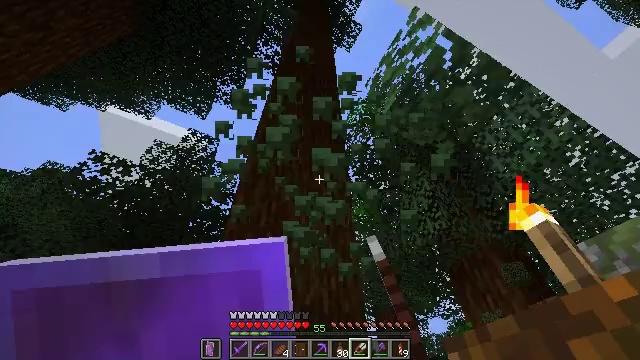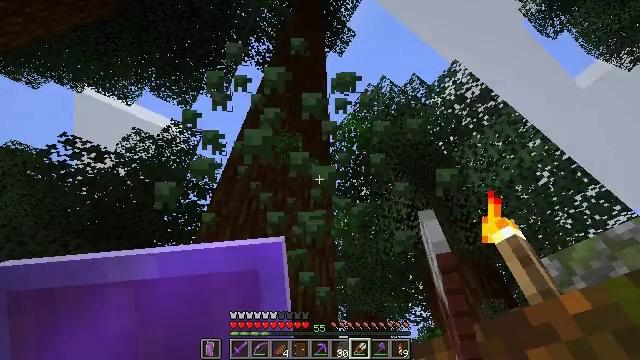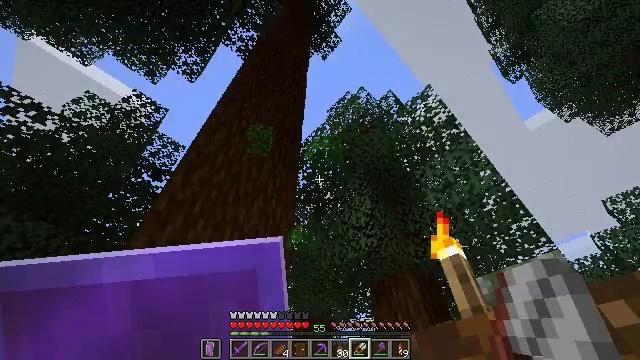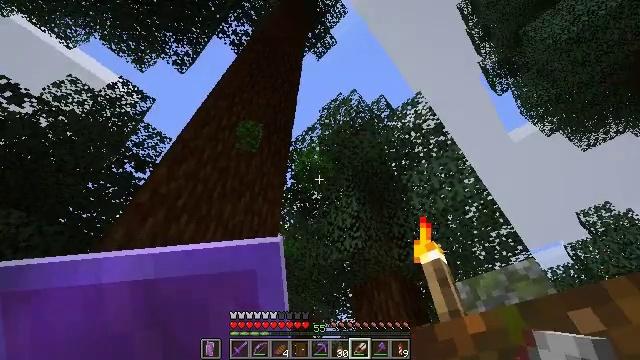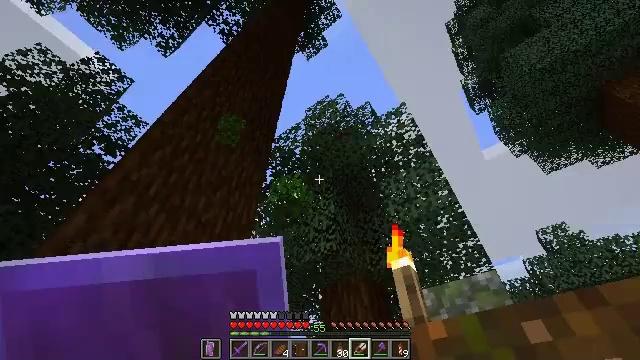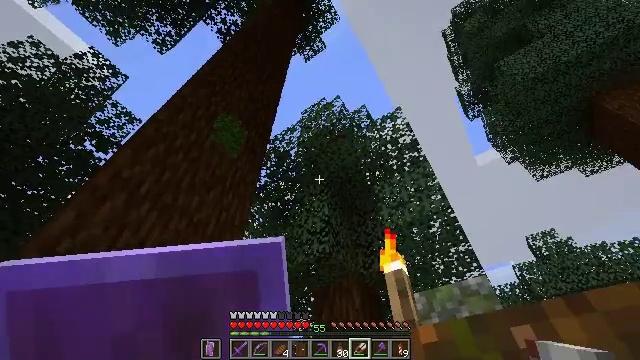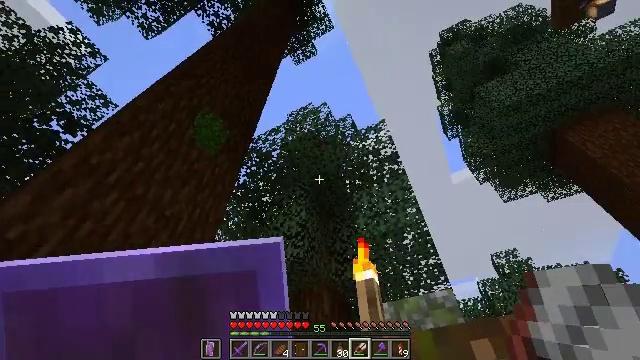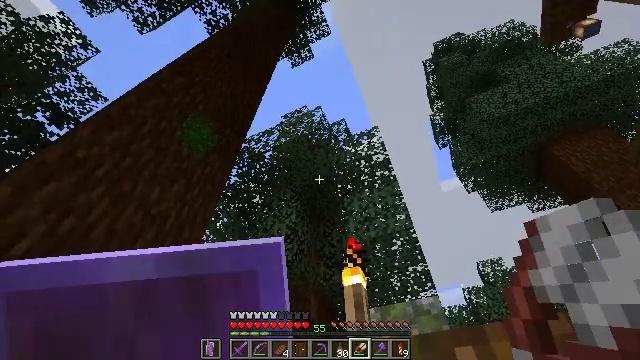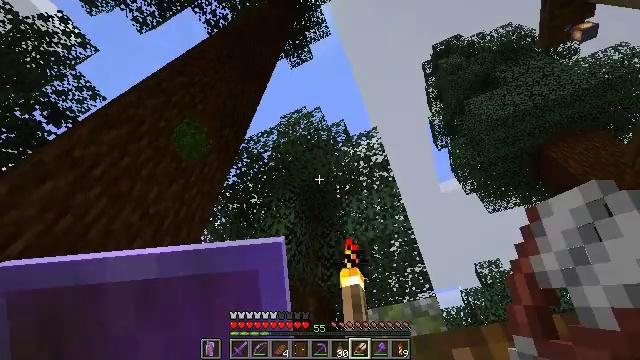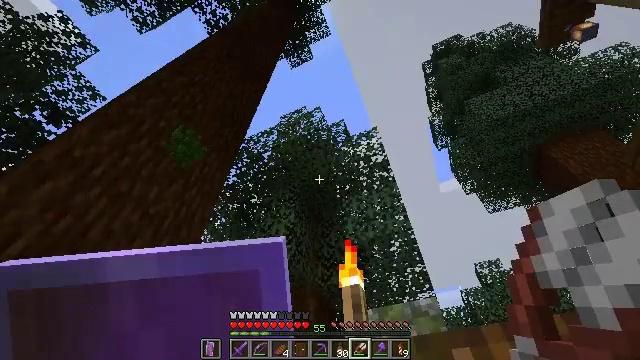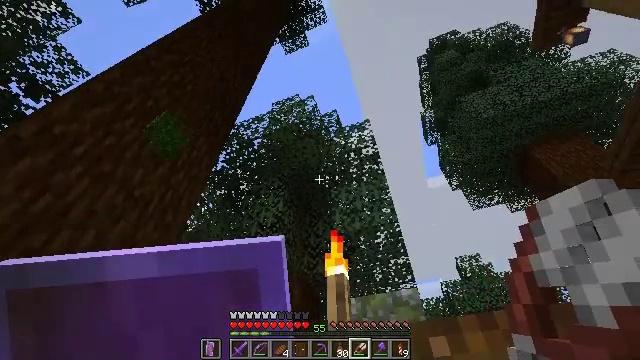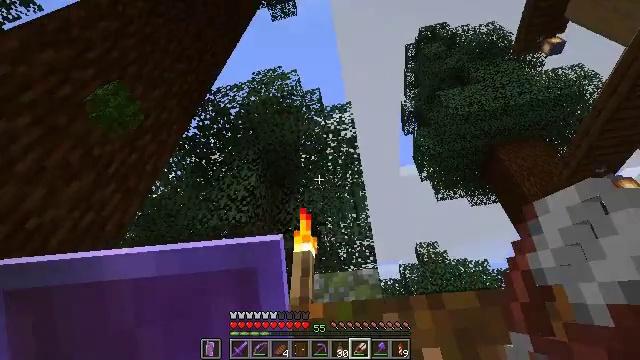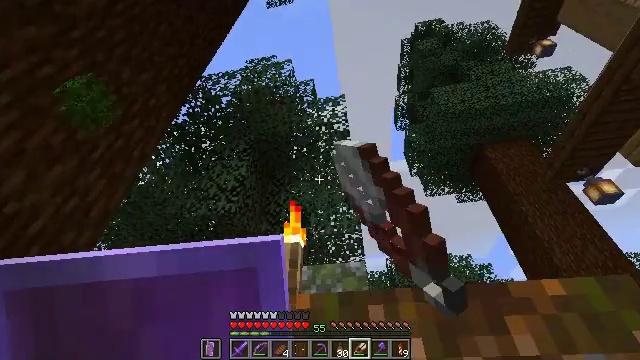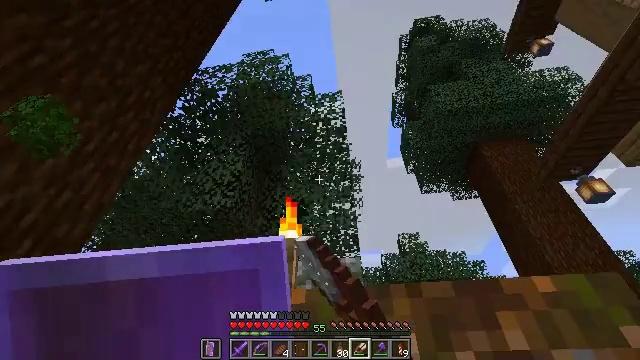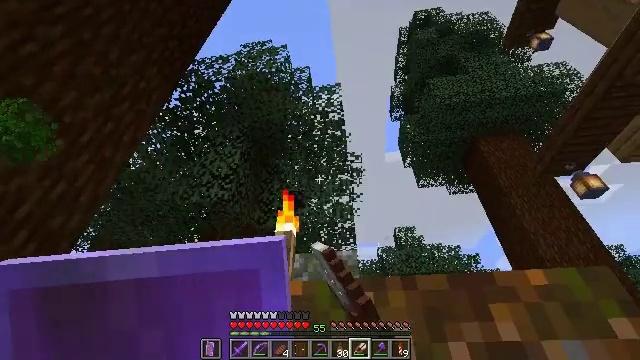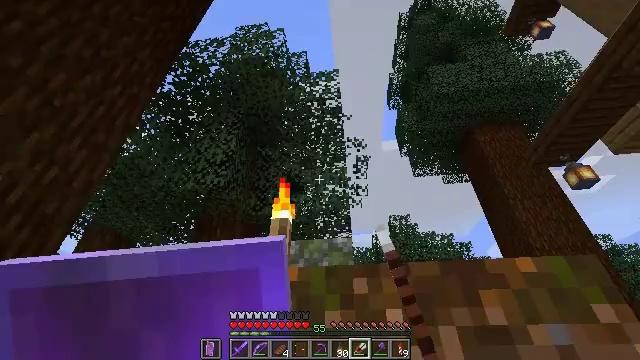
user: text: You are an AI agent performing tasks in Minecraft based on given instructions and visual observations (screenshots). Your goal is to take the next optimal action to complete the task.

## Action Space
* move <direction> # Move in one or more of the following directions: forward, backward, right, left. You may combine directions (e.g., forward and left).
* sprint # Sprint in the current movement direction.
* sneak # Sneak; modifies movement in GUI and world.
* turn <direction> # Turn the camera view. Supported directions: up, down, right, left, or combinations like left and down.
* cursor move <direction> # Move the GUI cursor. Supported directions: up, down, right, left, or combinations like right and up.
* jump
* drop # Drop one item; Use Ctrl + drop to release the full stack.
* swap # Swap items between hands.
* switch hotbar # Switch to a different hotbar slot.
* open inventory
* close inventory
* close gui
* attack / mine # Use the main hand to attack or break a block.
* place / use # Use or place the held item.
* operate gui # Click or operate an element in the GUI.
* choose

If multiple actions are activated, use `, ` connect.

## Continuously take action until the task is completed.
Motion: motion action
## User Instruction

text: Mine spruce leaves from the tree.
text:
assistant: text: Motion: turn right, attack / mine
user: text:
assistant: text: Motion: turn right, attack / mine
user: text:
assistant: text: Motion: turn right, attack / mine
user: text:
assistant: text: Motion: turn right, attack / mine
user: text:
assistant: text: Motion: turn right, attack / mine
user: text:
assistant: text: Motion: turn right and up, attack / mine
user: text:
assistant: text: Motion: turn right, attack / mine
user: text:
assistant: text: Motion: attack / mine
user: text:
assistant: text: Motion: attack / mine
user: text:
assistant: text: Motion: turn right and down, attack / mine
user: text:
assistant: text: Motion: turn right and down, attack / mine
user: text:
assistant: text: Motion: turn right and down, attack / mine
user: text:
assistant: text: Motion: turn right, attack / mine
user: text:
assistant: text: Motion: turn down, attack / mine
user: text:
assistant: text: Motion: turn right and down, attack / mine
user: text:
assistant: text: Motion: attack / mine